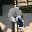
Label: 9